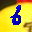
Label: 6